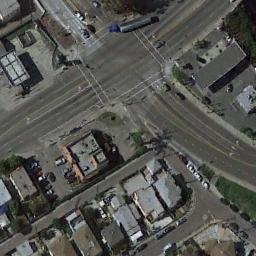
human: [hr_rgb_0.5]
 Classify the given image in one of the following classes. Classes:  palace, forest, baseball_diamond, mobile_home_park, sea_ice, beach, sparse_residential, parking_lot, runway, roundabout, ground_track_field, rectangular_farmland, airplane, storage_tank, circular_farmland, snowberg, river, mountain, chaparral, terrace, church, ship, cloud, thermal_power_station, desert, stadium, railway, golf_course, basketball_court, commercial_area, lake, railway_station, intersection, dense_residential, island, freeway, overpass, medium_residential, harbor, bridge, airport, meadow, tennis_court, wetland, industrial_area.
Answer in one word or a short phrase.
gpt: intersection